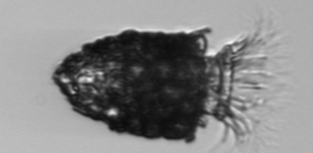
Label: Stenosemella_pacifica